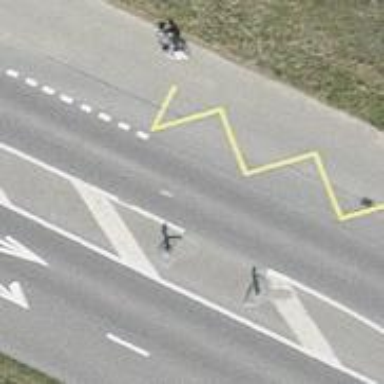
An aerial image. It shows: Bus stop with stop position for public transport.